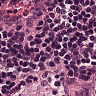
Metastatic tissue present: no